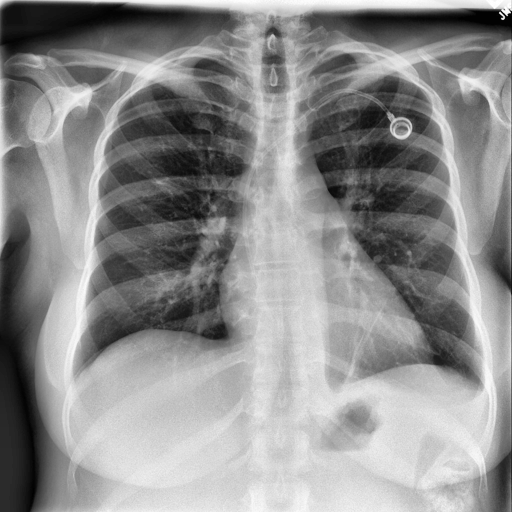
Finding: NORMAL